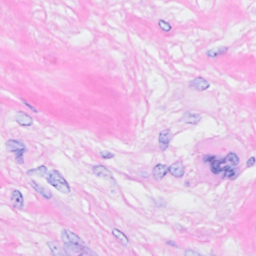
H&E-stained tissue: Breast